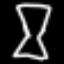
Label: hourglass